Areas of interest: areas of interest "Park and greenspace"
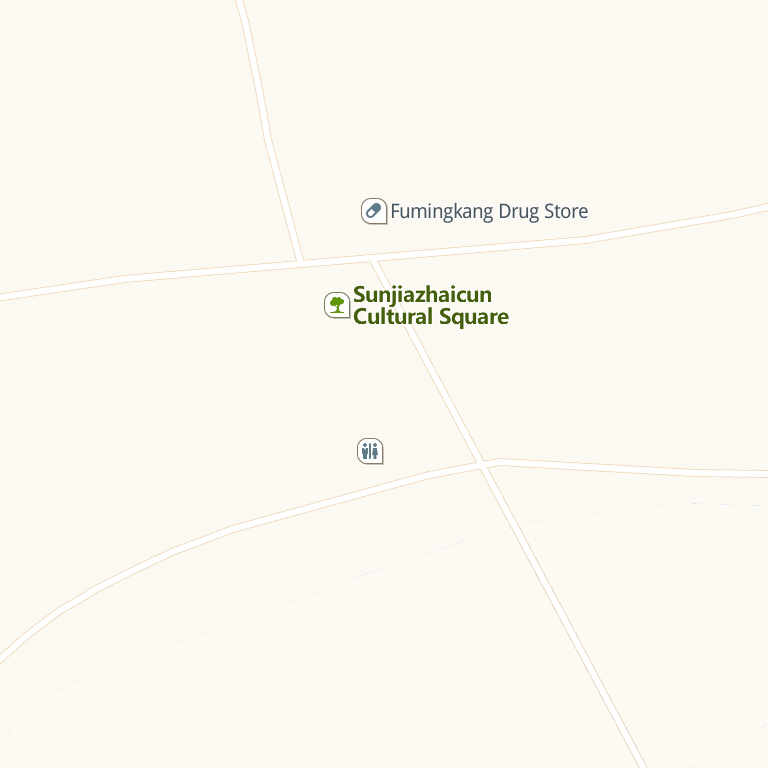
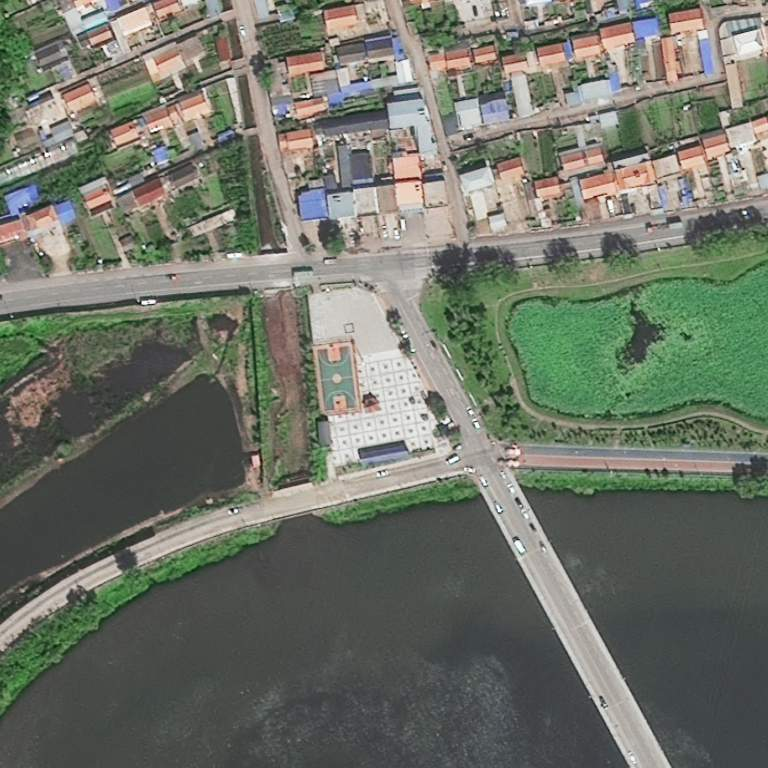